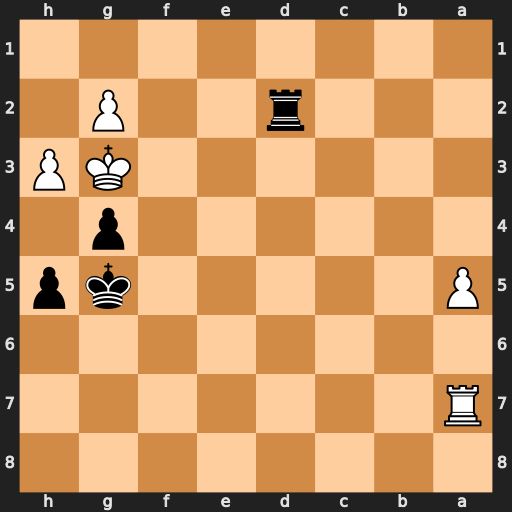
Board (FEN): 8/R7/8/P5kp/6p1/6KP/3r2P1/8
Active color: b
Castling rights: -
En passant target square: -
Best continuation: h4+ Kh2 g3+ Kg1 Rd1#